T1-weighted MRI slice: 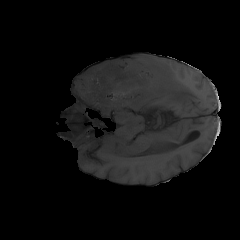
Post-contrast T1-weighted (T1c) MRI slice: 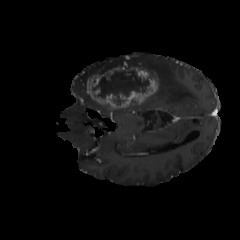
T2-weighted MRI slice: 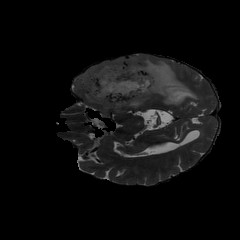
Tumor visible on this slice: yes